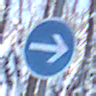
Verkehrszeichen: VorgeschriebeneFahrtrichtungHierRechts
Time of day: MorningAfternoon
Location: Outdoor (Nature)
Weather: Clear
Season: Winter
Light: Natural